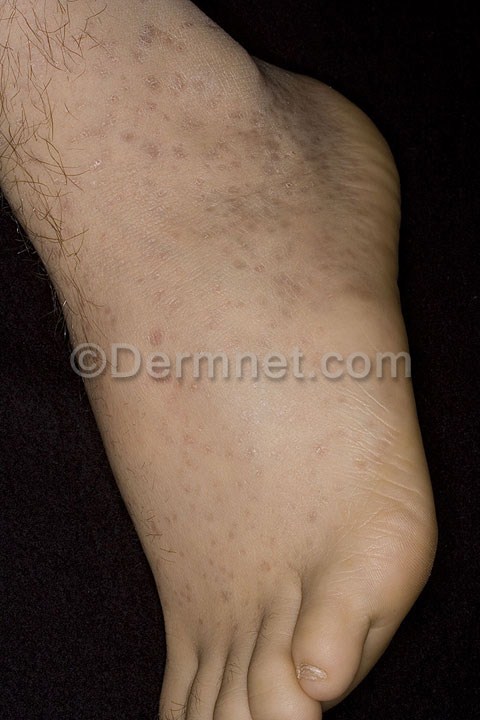
Disease: Nail Fungus and other Nail Disease